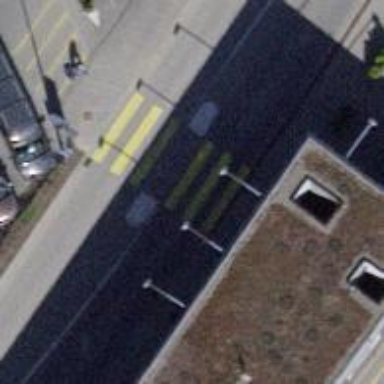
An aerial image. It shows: Marked crossing with pedestrian island.